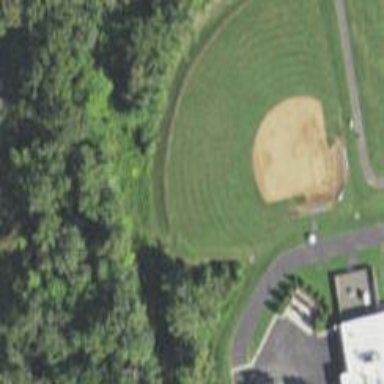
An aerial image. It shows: Baseball pitch for leisure land.